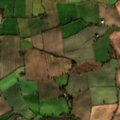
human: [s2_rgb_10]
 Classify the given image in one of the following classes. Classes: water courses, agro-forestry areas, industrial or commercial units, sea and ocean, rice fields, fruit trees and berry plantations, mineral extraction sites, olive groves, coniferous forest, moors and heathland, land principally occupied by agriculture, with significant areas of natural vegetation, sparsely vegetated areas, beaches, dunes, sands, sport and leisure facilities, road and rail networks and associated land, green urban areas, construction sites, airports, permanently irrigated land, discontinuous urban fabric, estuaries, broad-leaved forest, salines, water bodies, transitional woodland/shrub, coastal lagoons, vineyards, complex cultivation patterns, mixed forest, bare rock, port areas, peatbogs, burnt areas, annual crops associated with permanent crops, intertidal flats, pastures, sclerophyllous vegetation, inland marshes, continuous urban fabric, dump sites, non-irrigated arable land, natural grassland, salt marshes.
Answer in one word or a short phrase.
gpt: non-irrigated arable land, pastures